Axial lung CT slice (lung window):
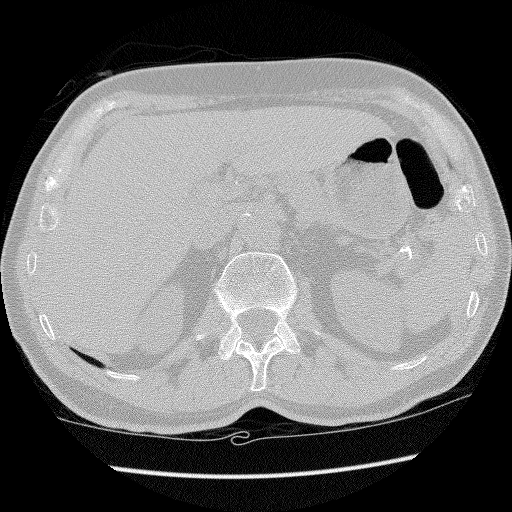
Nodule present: no